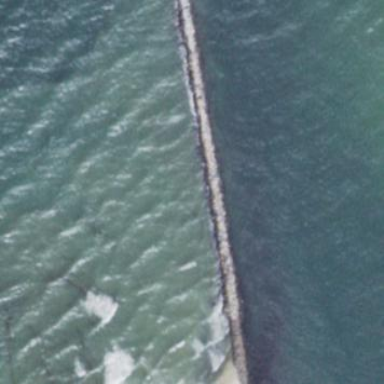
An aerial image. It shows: Breakwater structure.